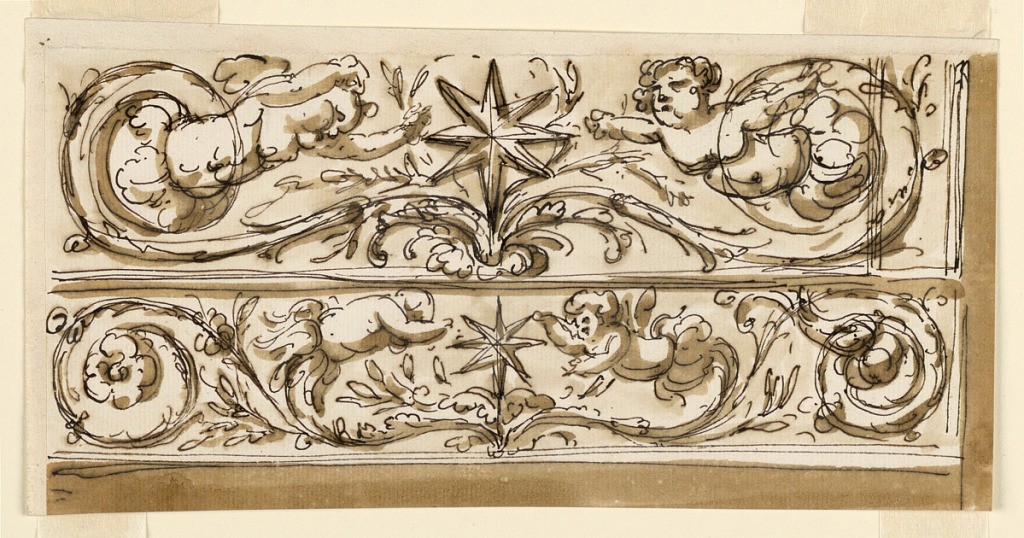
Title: Design for ceiling decoration
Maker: Giuseppe Barberi, Italian, 1746–1809
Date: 1789–1793
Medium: Pen and brown ink, brush and brown washon off-white laid paper, lined
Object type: Drawing
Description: Two friezes, likely for the Winter Bedroom in the Palazzo Altieri, Rome.